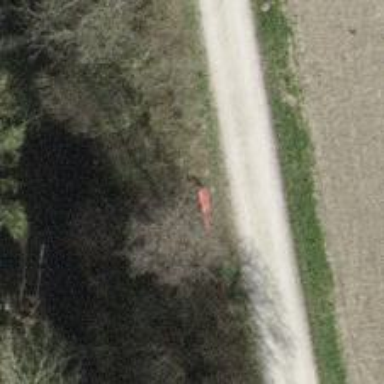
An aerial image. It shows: Bench for seating.